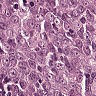
Metastatic tissue present: yes